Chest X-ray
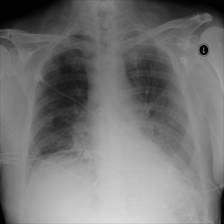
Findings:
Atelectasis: negative
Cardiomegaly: negative
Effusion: negative
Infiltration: positive
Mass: negative
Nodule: negative
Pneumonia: negative
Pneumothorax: negative
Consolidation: negative
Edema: negative
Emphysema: negative
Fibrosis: negative
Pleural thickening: negative
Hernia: negative